Question: I'd like to substitue a normal EditText control (inputType="numberDecimal") to input some decimal numbers with an control we all know from an analog FM radio:

Basically you have an integer sequence, part of this sequence is visually displayed. You specify a minValue & maxValue, the currentValue is somehow highlighted. Swiping left should increase the displayed numbers, swiping right should decrease them.
Anyone knows if something similar was already implenented in android or has any tips to implement this?
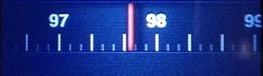
Answer: The most similar project i saw is <URL>

It had vibrate effect using permission
'''
<uses-permission android:name="android.permission.VIBRATE" />
'''
To include the wheel widget in the current layout, you should add in the layout xml this lines:
'''
<it.sephiroth.android.wheel.view.Wheel
android:id="@+id/wheel"
xmlns:sephiroth="http://schemas.android.com/apk/res/it.sephiroth.android.wheel"
android:layout_width="match_parent"
android:layout_height="match_parent"
sephiroth:numRotations="6"
sephiroth:ticks="28" />
'''
Where numRotations is the max number of rotations the wheel can perform and ticks is the total number of ticks the wheel will display.
Then in your activity you can add a OnScrollListener listener to the wheel widget, in this way:
'''
mWheel = (Wheel) findViewById( R.id.wheel );
mWheel.setOnScrollListener( new OnScrollListener() {
@Override
public void onScrollStarted( Wheel view, float value, int roundValue ) {
}
@Override
public void onScrollFinished( Wheel view, float value, int roundValue ) {
}
@Override
public void onScroll( Wheel view, float value, int roundValue ) {
}
} );
'''
Another possible useful is <URL>